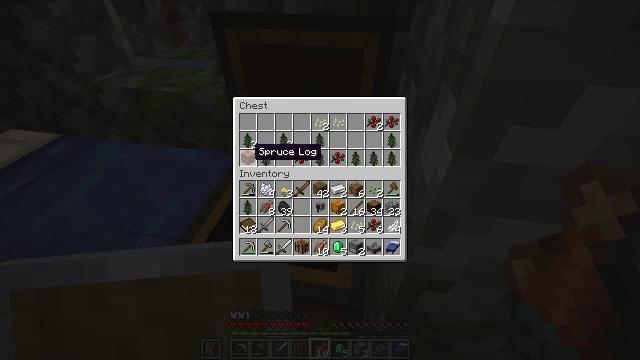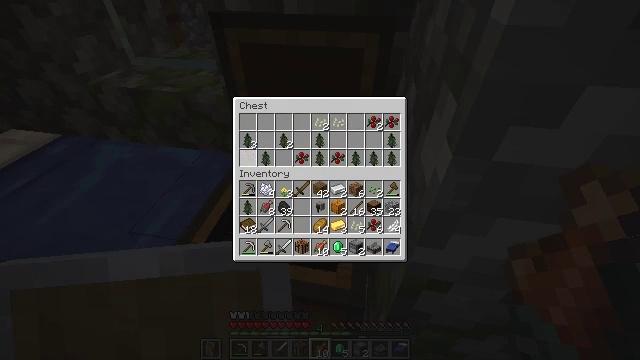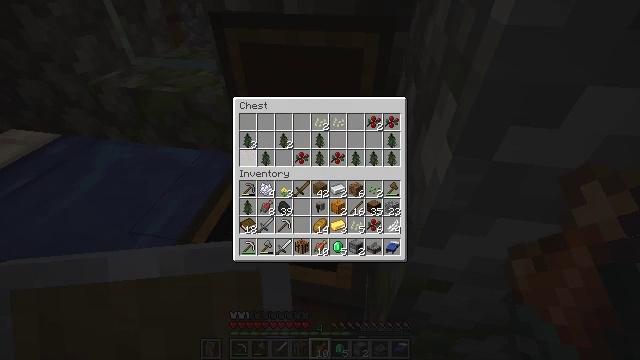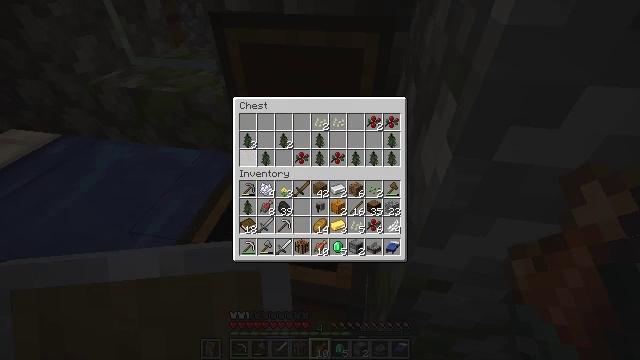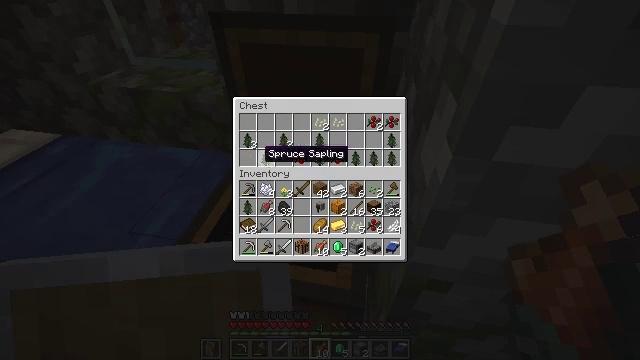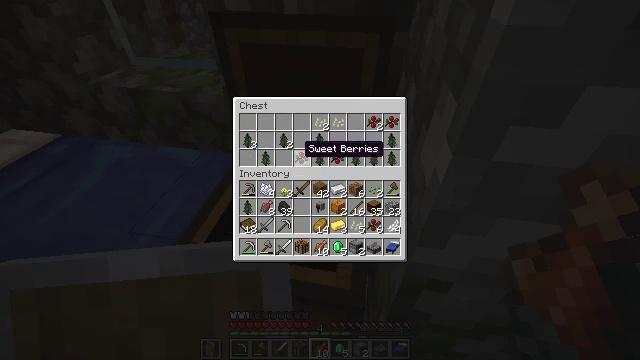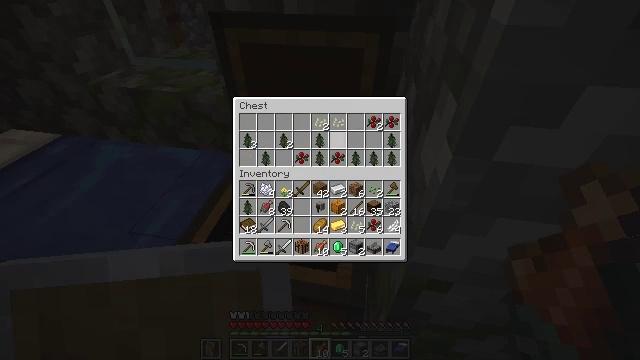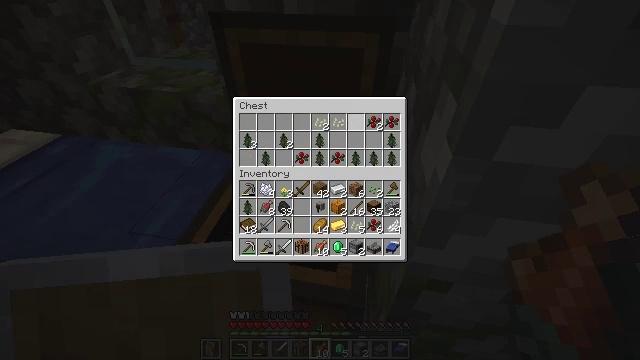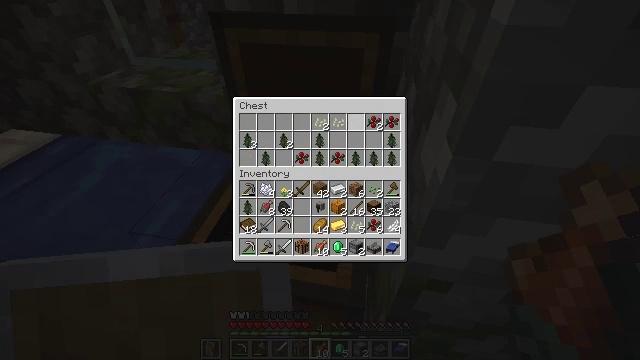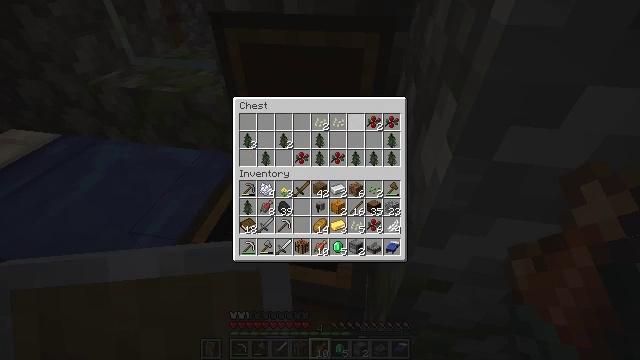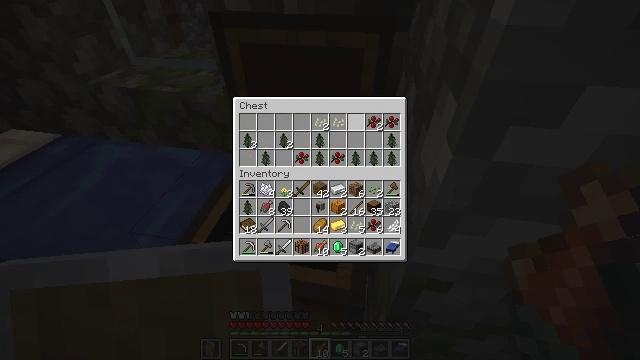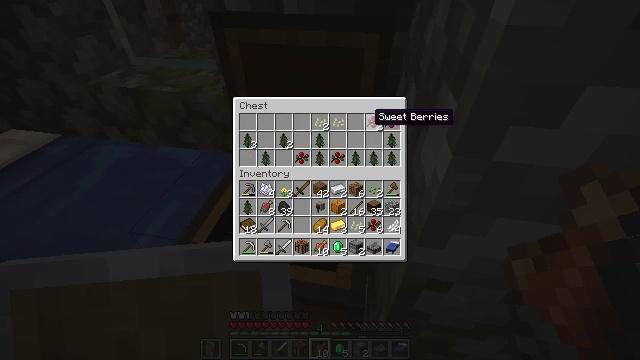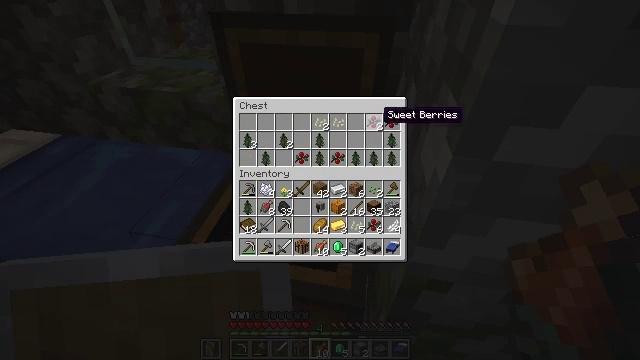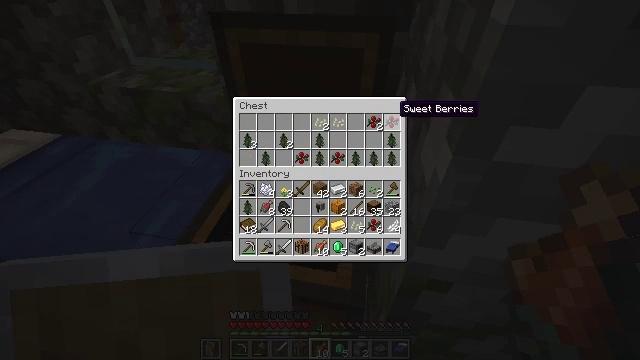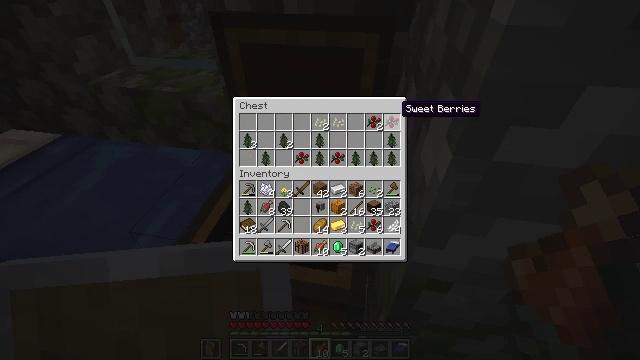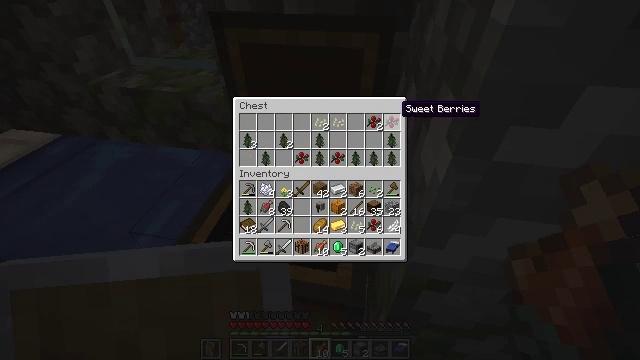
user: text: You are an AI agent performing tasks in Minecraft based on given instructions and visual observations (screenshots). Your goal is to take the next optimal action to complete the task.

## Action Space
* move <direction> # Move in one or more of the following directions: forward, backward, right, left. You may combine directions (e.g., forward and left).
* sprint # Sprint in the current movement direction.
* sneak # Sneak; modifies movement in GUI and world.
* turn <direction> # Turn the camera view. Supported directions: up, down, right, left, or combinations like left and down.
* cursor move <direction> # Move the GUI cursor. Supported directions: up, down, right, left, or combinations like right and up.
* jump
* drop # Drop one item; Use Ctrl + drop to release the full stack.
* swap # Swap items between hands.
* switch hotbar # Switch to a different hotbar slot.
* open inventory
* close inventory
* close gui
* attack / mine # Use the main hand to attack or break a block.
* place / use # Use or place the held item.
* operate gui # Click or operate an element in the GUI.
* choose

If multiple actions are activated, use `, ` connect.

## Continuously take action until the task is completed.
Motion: motion action
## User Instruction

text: Disassemble the campfire for reuse.
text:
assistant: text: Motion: sneak, operate gui
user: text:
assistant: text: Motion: sneak, operate gui
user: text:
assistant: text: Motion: sneak
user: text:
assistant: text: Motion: sneak, cursor move right
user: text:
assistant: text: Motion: sneak, cursor move right
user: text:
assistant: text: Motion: sneak, cursor move right and up
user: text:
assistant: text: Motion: sneak, cursor move right
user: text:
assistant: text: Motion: sneak
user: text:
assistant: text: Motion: sneak
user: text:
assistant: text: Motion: sneak
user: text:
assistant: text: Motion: sneak
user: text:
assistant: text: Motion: sneak, cursor move right
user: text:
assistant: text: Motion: sneak, cursor move right
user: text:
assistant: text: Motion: sneak
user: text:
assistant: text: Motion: sneak
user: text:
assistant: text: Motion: sneak
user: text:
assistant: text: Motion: sneak
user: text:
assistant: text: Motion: sneak
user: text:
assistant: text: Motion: sneak
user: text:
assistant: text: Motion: sneak
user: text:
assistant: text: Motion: sneak
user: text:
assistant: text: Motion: cursor move down
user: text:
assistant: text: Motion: cursor move down
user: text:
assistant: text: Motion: no_op
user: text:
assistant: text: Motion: no_op
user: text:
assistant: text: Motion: no_op
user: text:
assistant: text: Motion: cursor move left
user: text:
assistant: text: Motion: cursor move left and up
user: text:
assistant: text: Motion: cursor move left and up
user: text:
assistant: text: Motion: cursor move left